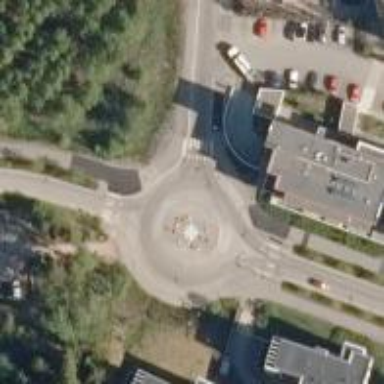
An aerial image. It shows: Residential road that intersects with roundabout.